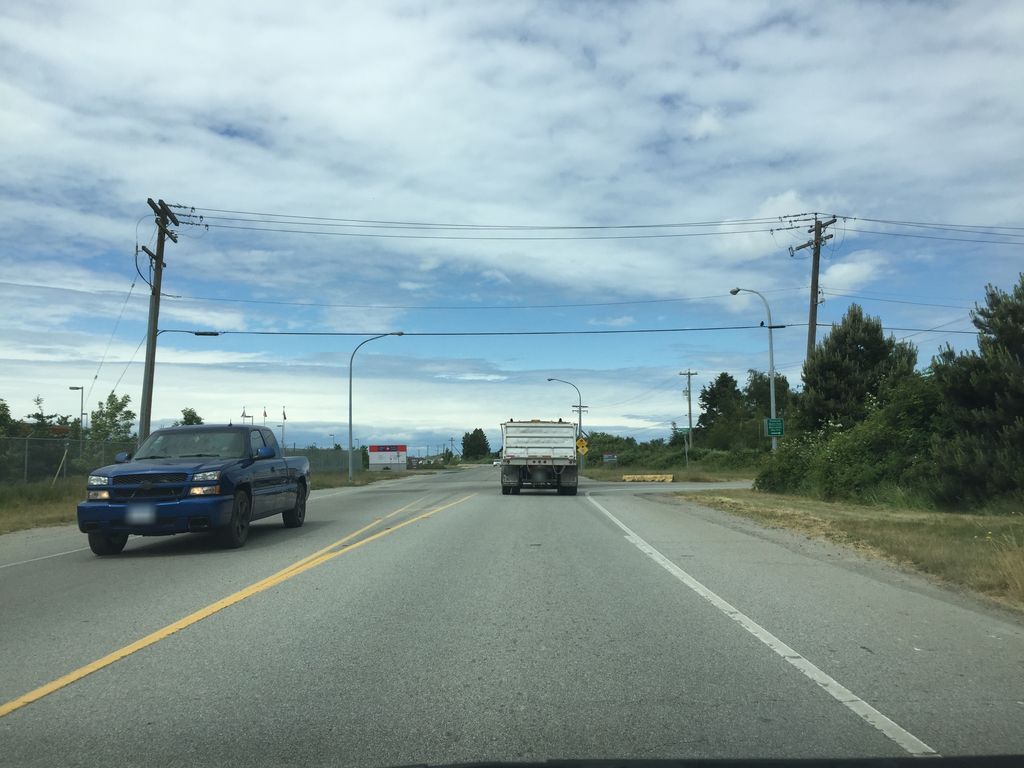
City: vancouver